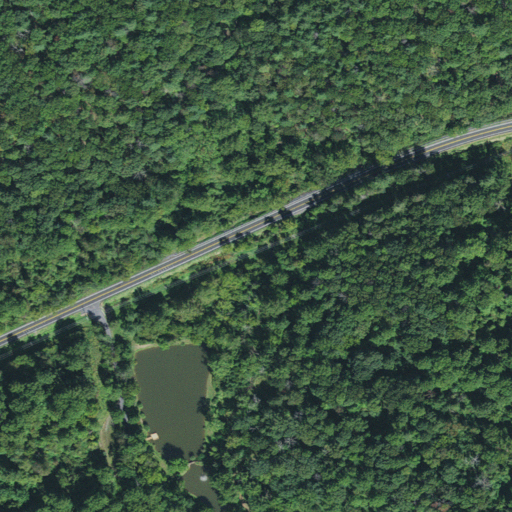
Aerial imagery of valley in Virginia named Valley of Retreat containing deciduous forest, mixed forest, open development, open water, and low intensity development